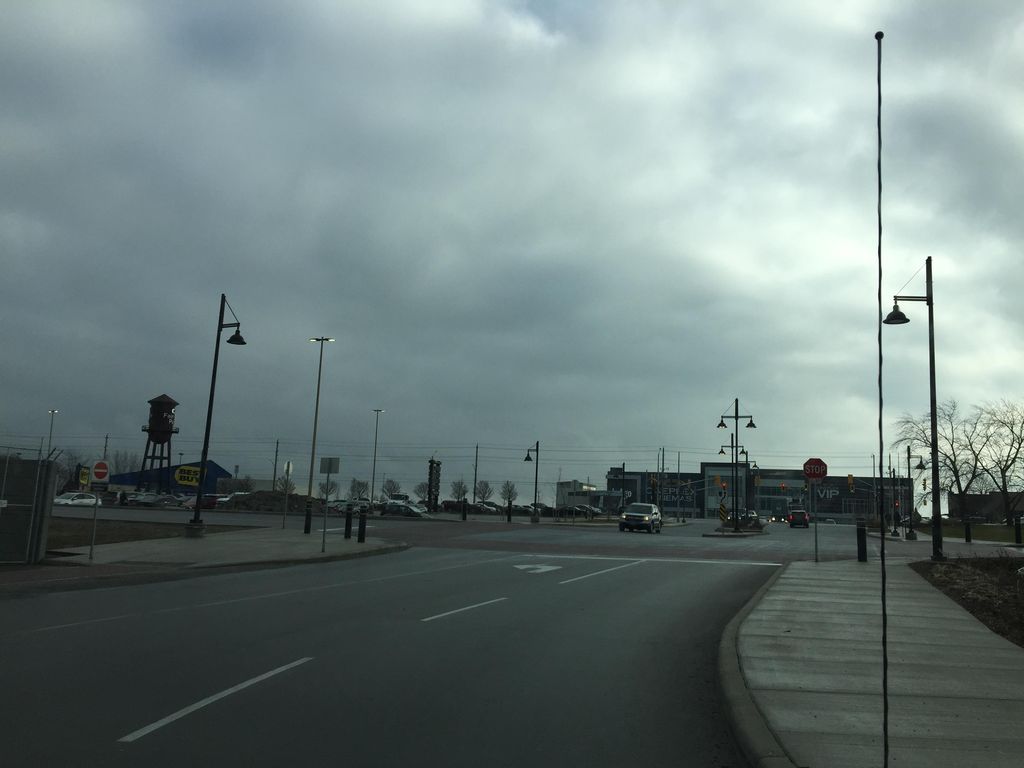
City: kitchener-waterloo